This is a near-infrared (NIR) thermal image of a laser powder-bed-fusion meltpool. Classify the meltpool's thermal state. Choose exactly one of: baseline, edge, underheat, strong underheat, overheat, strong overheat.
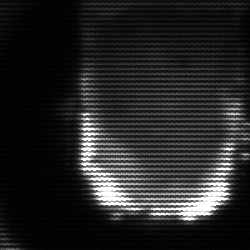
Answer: baseline